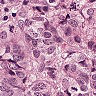
Metastatic tissue present: yes